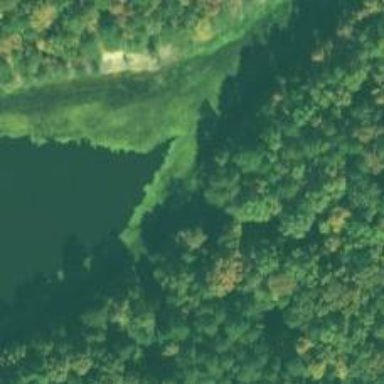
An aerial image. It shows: Reservoir area.